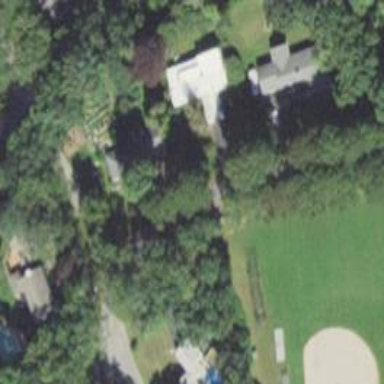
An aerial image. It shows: Residential driveway.